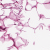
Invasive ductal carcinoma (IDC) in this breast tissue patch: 0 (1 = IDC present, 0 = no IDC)